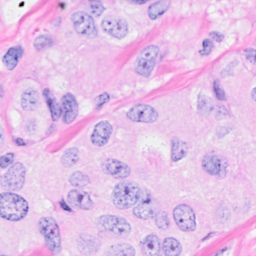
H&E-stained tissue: Breast